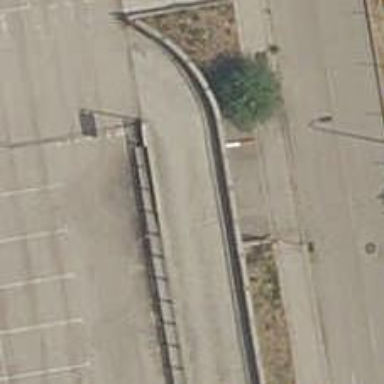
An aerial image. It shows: Road serving as parking aisle.